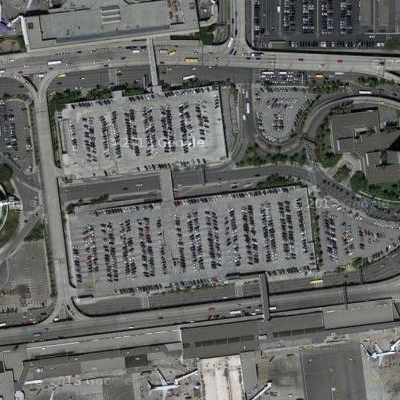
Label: Parking